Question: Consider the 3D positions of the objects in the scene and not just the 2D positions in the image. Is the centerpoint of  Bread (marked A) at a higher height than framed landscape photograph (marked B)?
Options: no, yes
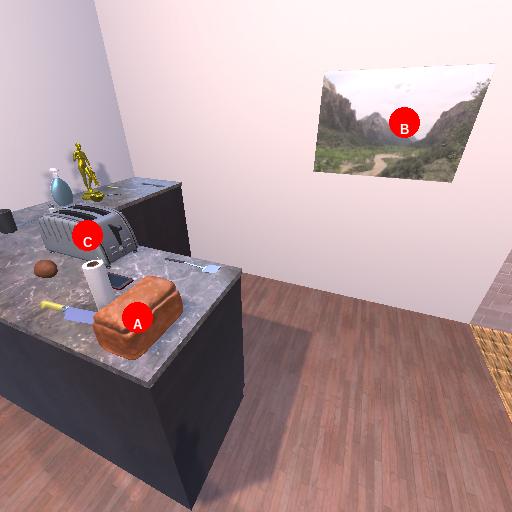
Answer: no